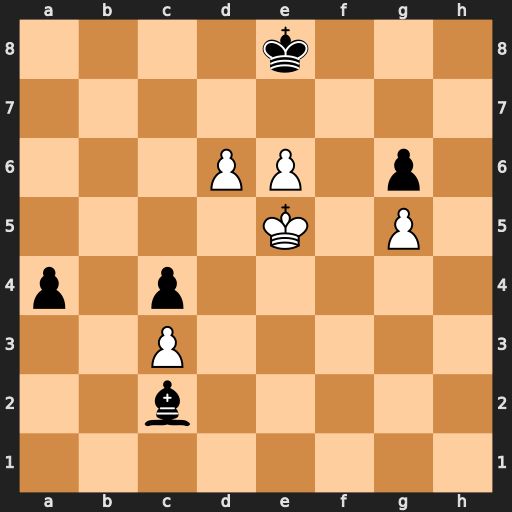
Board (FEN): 4k3/8/3PP1p1/4K1P1/p1p5/2P5/2b5/8
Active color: w
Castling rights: -
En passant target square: -
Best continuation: Kf6 Be4 d7+ Kd8 e7+ Kxd7 Kf7 Bd5+ Kf8 Ke6 e8=Q+